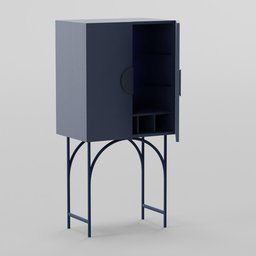
Label: furniture